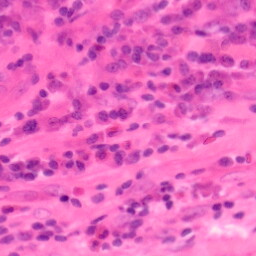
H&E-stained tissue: Colon